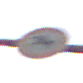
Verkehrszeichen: VerbotReiter
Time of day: SunriseSunset
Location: Outdoor (Nature)
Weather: PartlyCloudy
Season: NotSpecified
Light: Natural